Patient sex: F
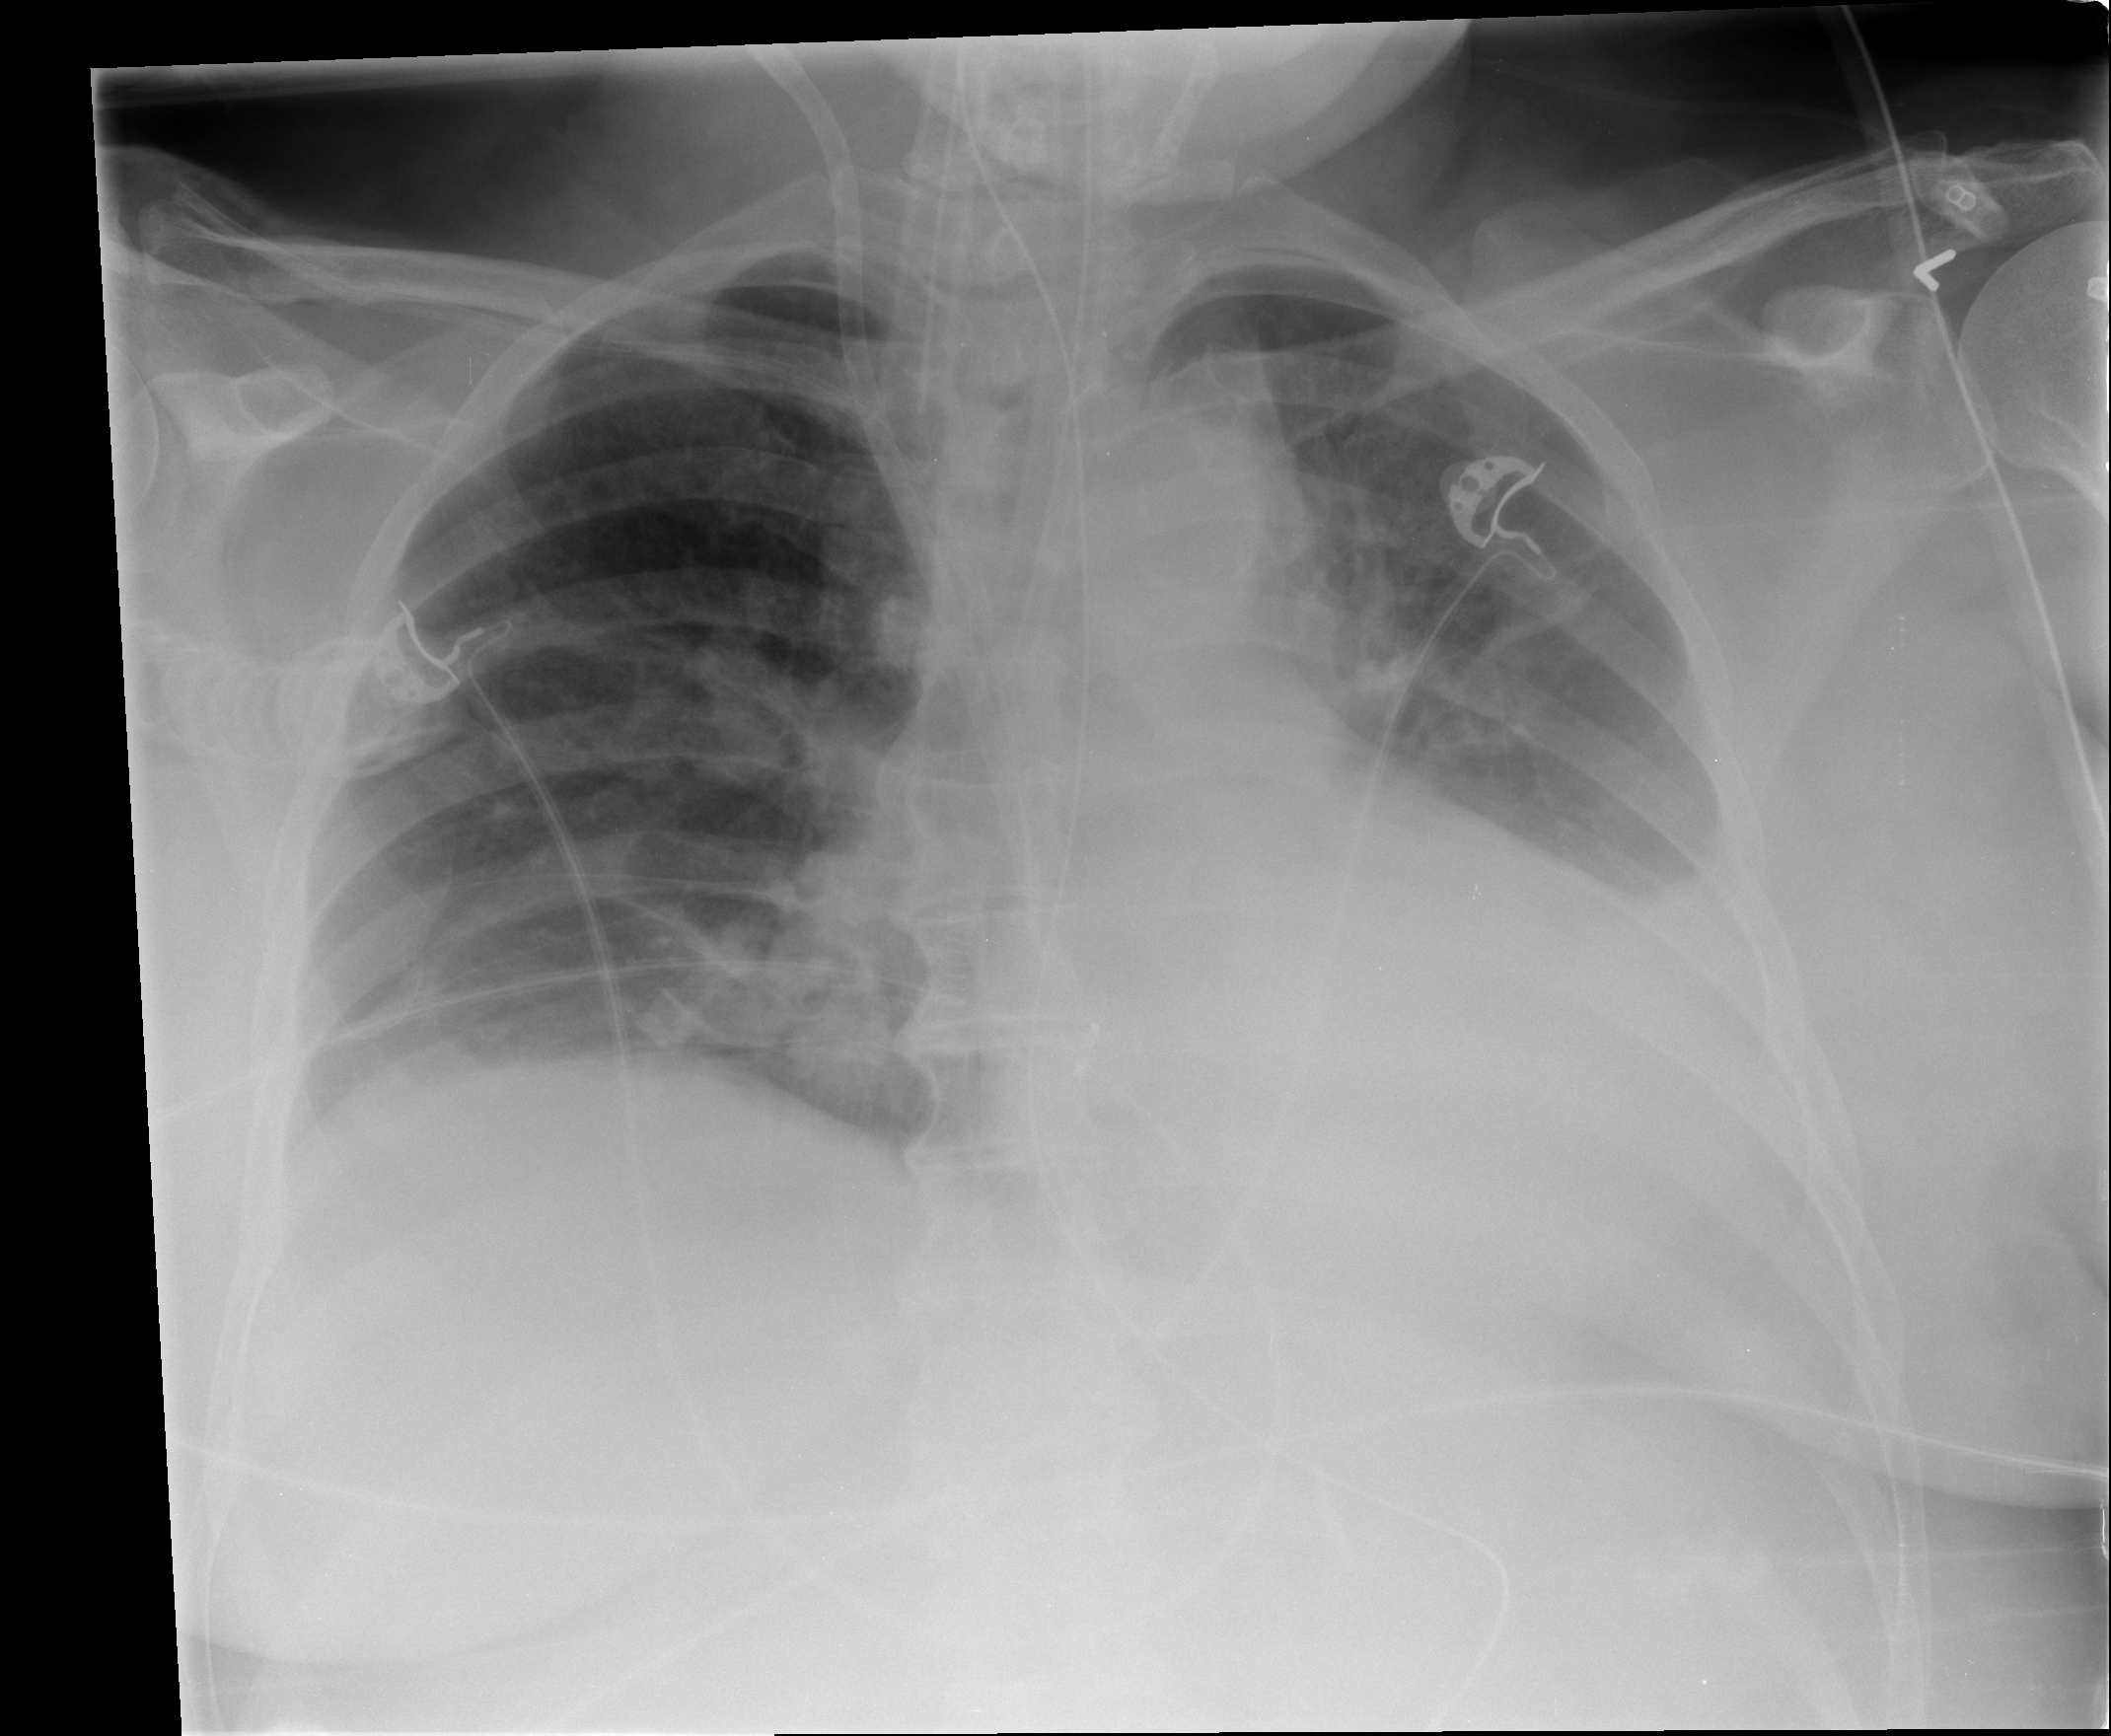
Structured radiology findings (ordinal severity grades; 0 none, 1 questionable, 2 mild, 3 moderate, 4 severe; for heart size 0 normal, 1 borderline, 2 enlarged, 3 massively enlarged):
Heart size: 1
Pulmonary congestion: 0
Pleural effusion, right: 0
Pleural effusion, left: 2
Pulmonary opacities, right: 1
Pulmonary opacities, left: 0
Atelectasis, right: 0
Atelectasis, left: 2